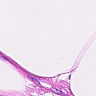
Metastatic tissue present: no